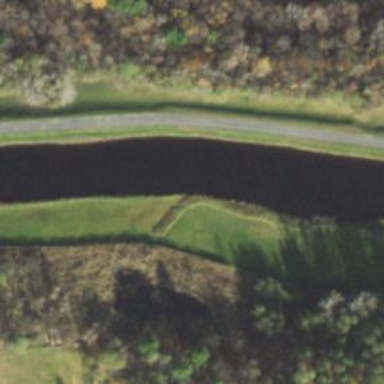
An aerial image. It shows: Canal.